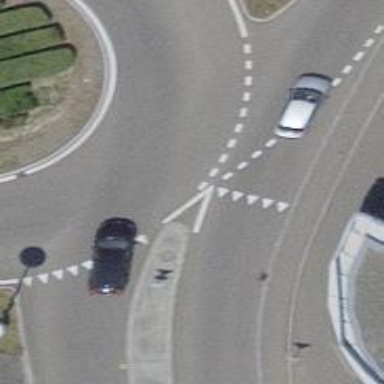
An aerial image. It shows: Road with "give way" sign.